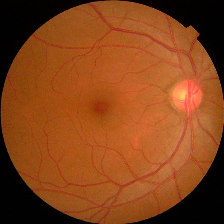
Diabetic retinopathy grade: No DR